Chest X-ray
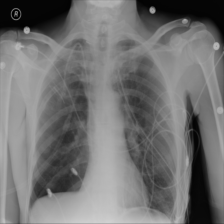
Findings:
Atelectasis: negative
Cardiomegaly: negative
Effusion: negative
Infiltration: positive
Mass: negative
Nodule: negative
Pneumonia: negative
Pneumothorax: negative
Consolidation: negative
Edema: negative
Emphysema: negative
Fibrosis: negative
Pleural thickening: negative
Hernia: negative